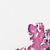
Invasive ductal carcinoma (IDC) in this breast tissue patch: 0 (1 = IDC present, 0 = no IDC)